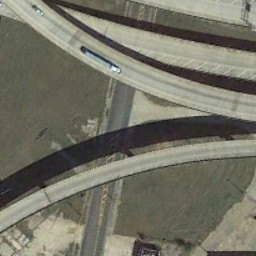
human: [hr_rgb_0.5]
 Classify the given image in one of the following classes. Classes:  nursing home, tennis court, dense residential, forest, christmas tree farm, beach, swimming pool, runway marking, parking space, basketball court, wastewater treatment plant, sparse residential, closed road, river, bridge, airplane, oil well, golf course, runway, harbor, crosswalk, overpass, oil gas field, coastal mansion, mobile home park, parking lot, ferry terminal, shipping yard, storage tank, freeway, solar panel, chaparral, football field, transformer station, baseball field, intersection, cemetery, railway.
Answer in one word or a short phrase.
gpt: overpass